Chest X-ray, PA view. Patient: 47 years old, sex M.
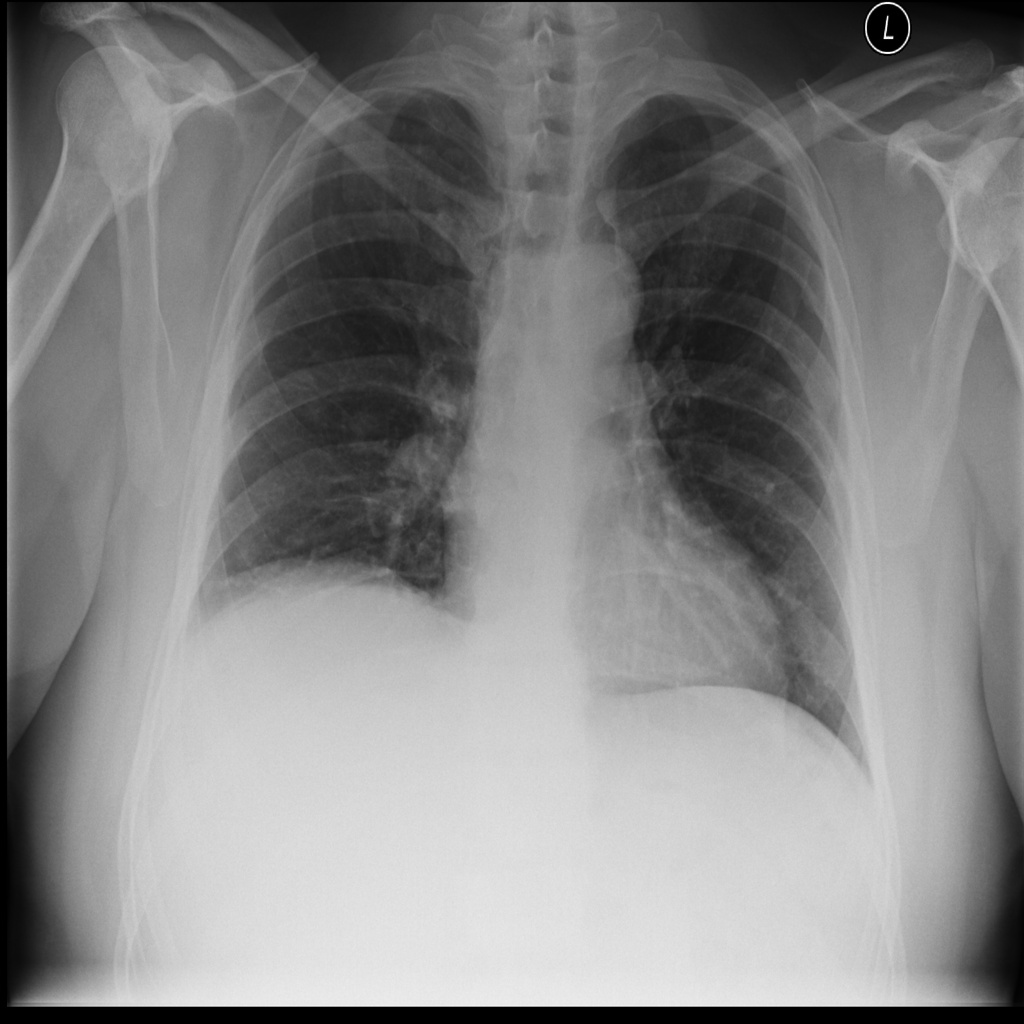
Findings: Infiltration